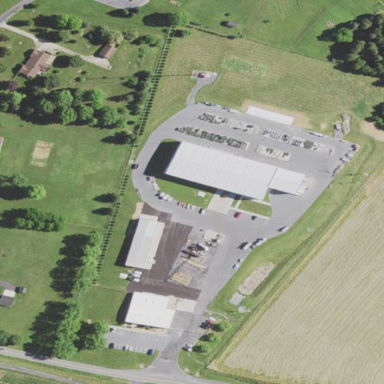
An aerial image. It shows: Utility area.